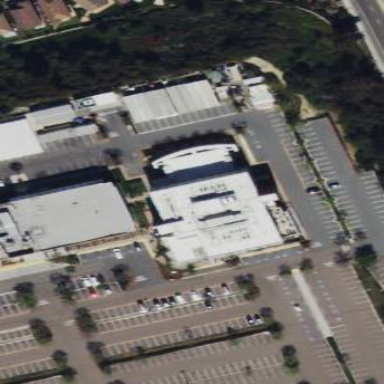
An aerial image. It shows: Service building.